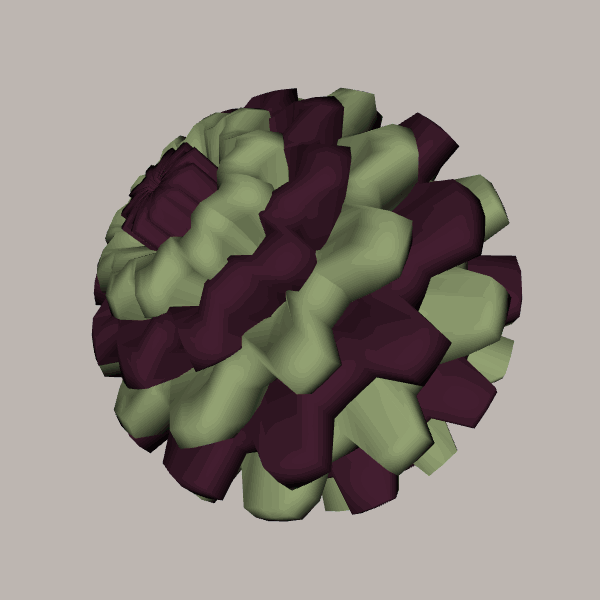
Background: light